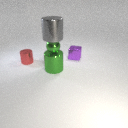
large green metal cylinder below large gray metal cylinder